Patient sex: M
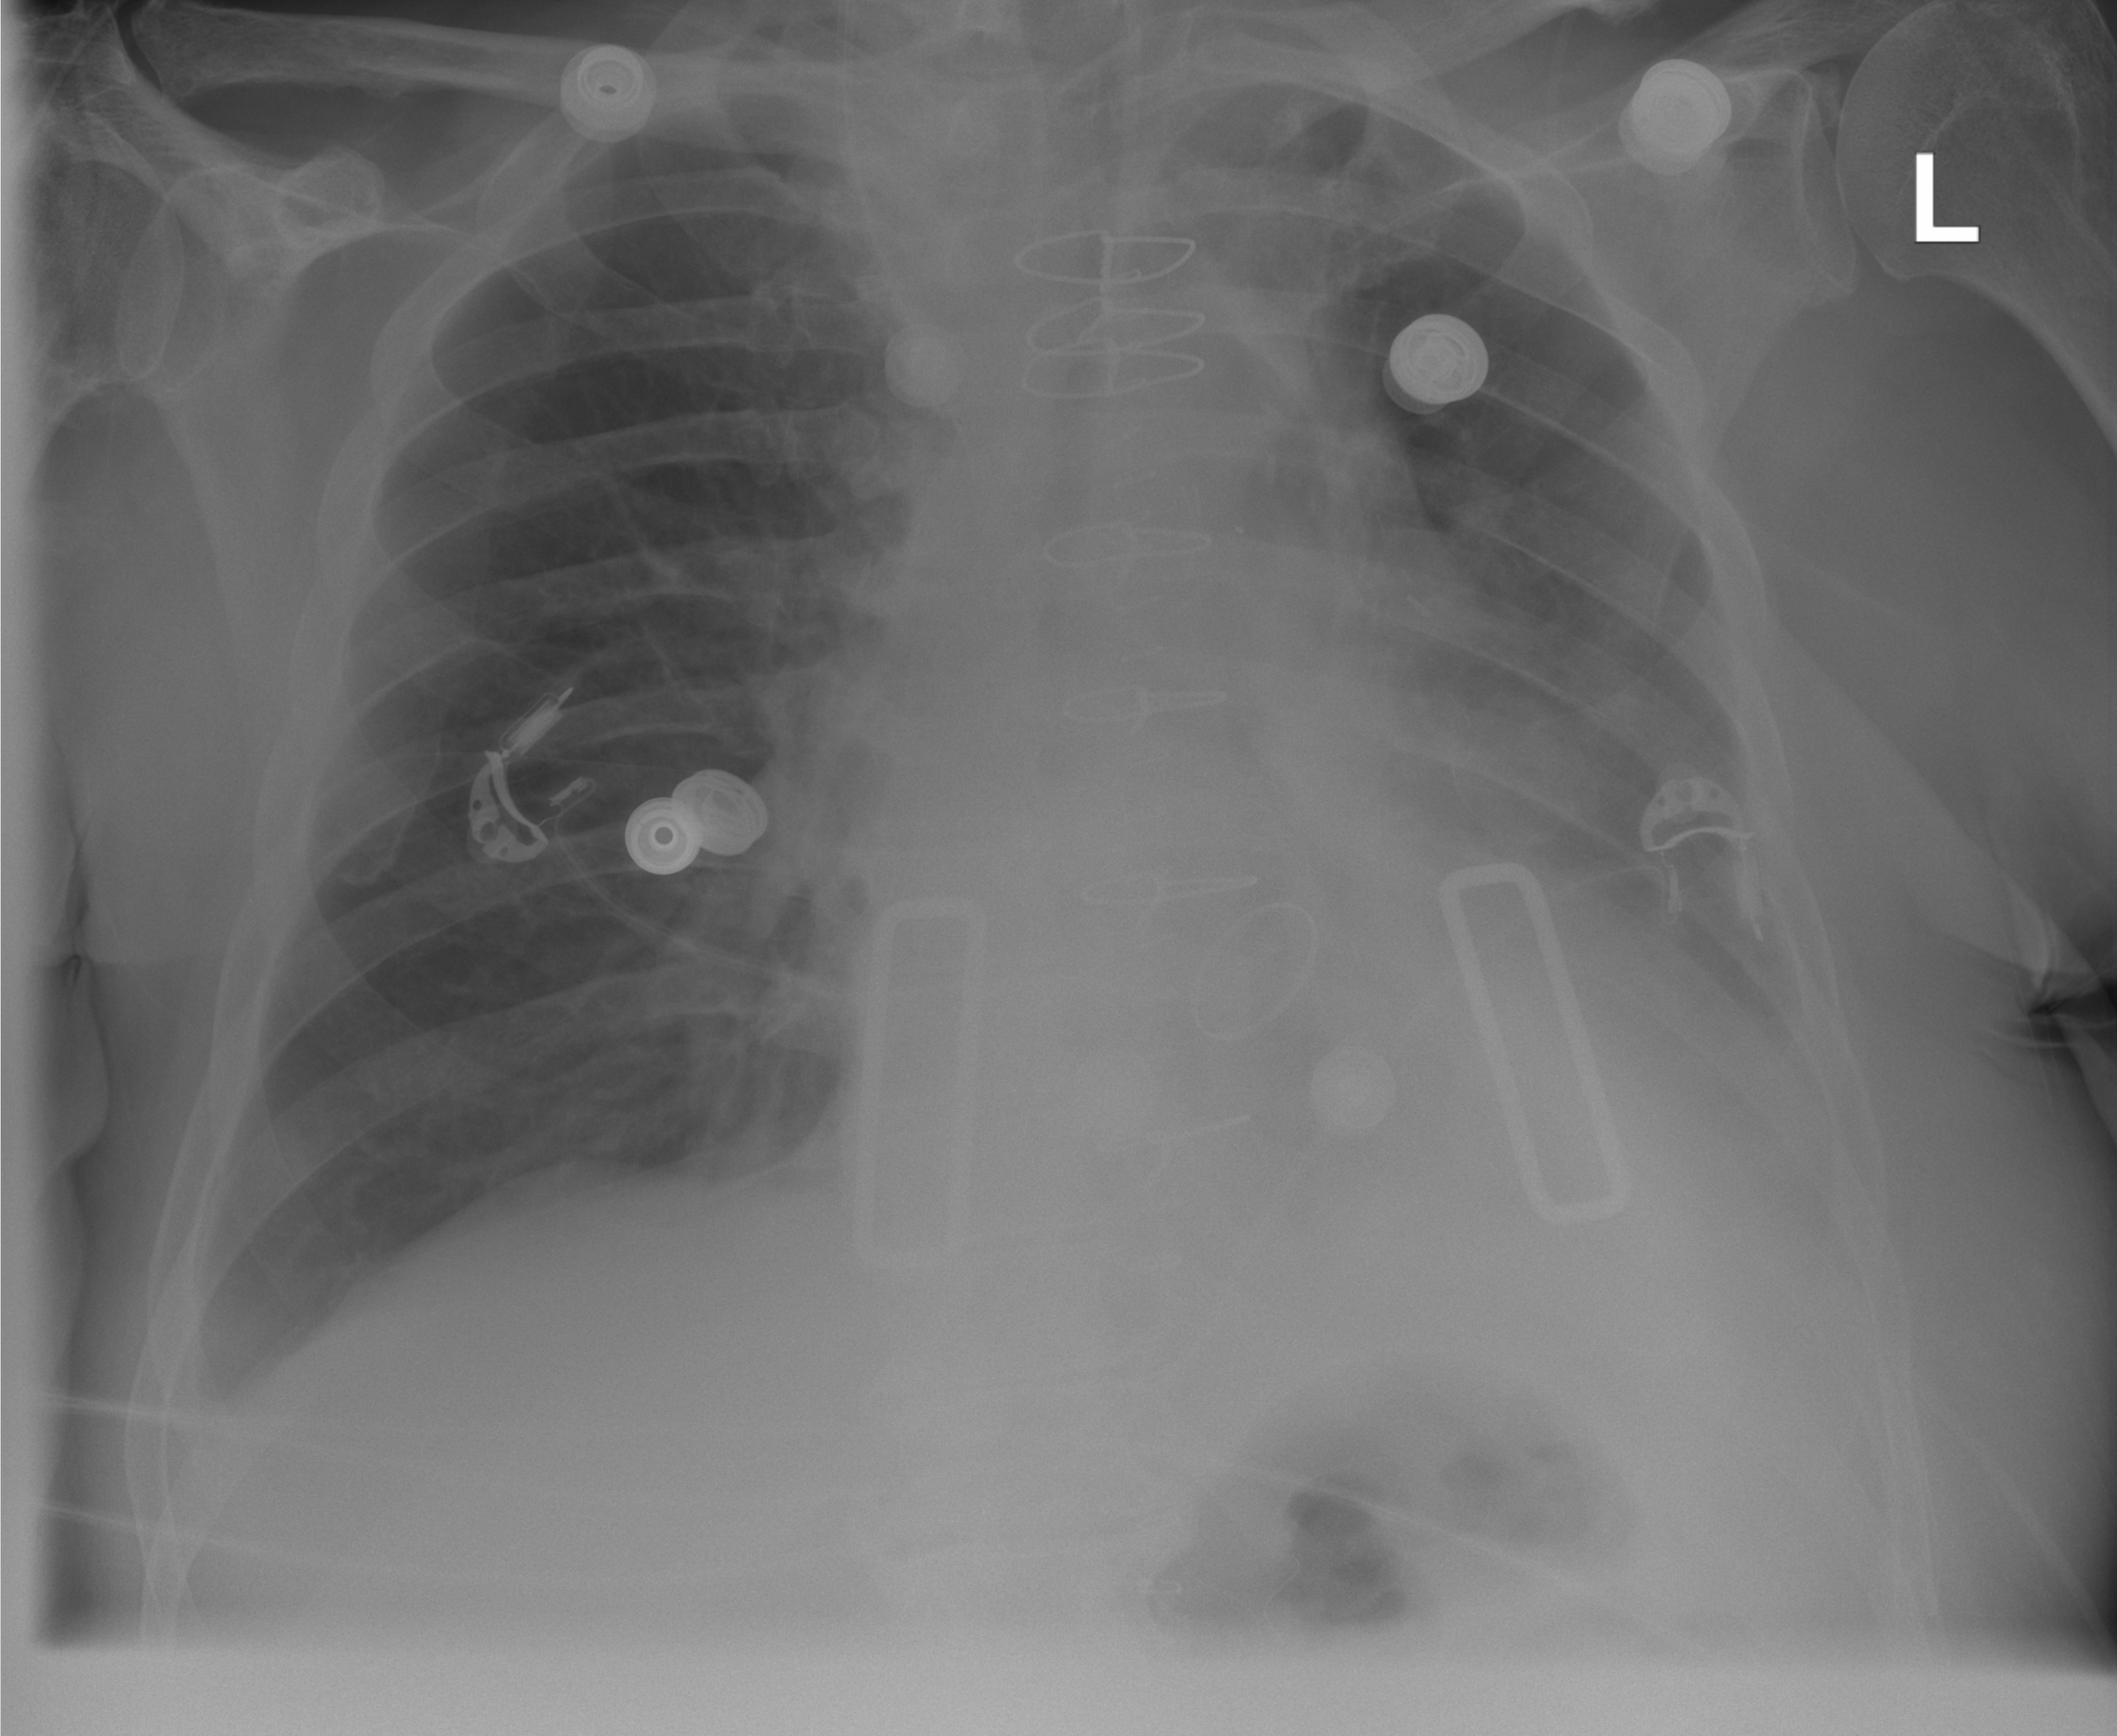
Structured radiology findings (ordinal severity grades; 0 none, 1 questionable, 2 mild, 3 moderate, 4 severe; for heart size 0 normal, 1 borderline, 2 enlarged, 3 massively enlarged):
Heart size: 2
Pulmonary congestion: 0
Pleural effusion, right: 0
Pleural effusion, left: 2
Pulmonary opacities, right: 0
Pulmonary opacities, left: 0
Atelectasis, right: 2
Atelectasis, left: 2